Question: I'm a CSS novice working on a WordPress site using the <URL> for the navigation. I've been able to make changes to my CSS for color scheme, centering, and font stuff, but I cannot for the life of me figure out why the div that surrounds the '<ul>' for the menu has an extra 6 pixels at the bottom. I've tried setting the margin to 0 in several places, changing the 'line-height'...but nothing works.

You can view the site <URL> the CSS that matters:
'''
#access div {
margin: 0 0 0 0;
}
#access {
background: #773736;
clear: both;
display: block;
margin: 0 auto;
width: 100%;
text-align: center;
}
#access ul {
font-size: 13px;
list-style: none;
margin: 0 0 0 -0.8125em;
padding-left: 0;
display: inline-block;
font-weight: normal;
}
#access li {
float: left;
position: relative;
text-align: left;
}
#access a {
color: #eee;
display: inline-block;
line-height: 3.333em;
padding: 0 1.2125em;
text-decoration: none;
font-weight: normal;
}
'''
What do I have to do to get rid of this extra height?
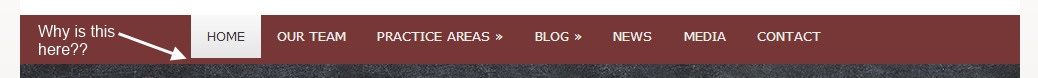
Answer: Turns out it was a 'line-height' issue:
'''
#access {
background: #773736;
clear: both;
display: block;
margin: 0 auto;
width: 100%;
text-align: center;
line-height: 12px;/*this fixes it*/
}
'''
Should also point out it was inheriting a line height from body of 1.625 (should be units here)